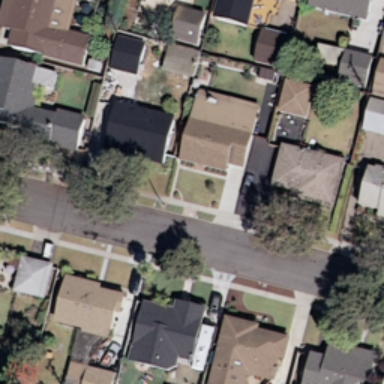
It is a medium residential area .